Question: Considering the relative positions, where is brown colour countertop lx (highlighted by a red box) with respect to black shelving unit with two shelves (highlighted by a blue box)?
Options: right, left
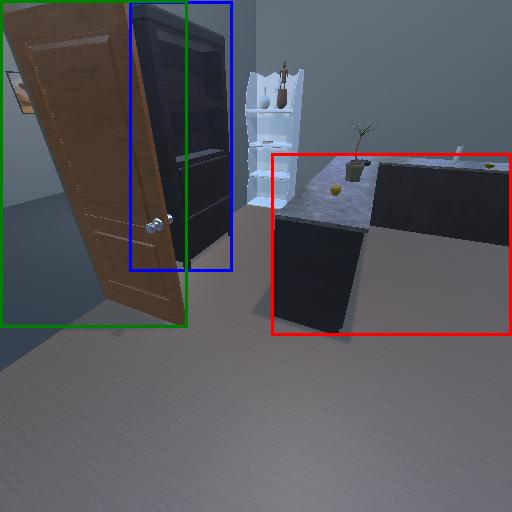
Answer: right